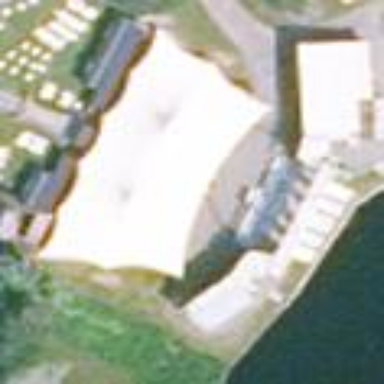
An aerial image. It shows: Theatre with distinctive roof design.